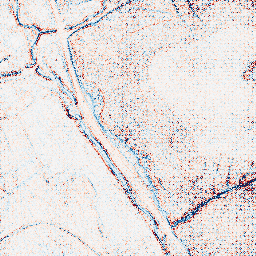
Category: edge_preserving
Decomposition family: bilateral
Decomposition parameters: d: 5
sigma_color: 150
sigma_space: 25
Upsampling method: regularized
Upsampling parameters: scale: 4
lambda_reg: 0.1
Upsampling scale: 4